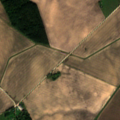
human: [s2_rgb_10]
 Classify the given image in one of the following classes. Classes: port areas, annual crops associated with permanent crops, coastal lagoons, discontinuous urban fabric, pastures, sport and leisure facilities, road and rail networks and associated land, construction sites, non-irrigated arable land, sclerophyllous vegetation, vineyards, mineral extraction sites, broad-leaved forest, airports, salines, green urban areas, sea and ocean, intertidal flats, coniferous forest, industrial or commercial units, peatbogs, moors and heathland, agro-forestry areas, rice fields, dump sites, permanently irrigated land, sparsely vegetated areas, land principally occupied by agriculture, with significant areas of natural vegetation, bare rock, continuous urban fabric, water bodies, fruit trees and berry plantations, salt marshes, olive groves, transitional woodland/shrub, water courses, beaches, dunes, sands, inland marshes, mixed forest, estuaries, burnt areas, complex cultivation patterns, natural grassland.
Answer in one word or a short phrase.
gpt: non-irrigated arable land, complex cultivation patterns, broad-leaved forest